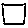
Label: square